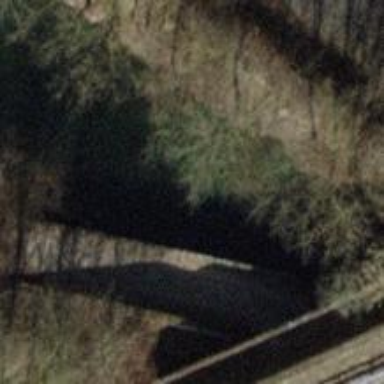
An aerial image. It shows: Tunnel.